The trace is the raw vibration amplitude of a rotating bearing as a function of time. Classify the bearing condition as one of: normal, inner_race, outer_race, ball.
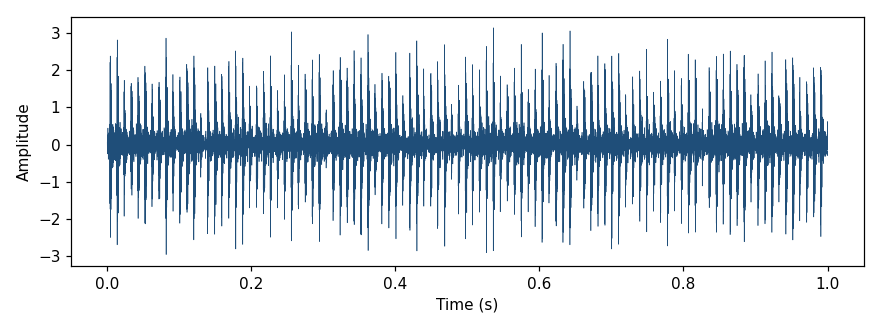
Answer: outer_race